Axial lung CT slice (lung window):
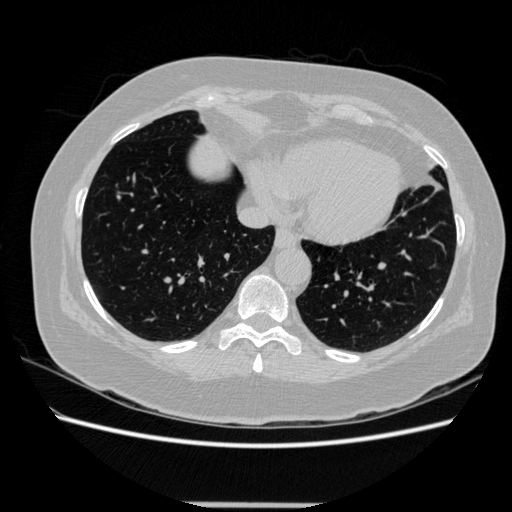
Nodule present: no